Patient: sex M, age 73
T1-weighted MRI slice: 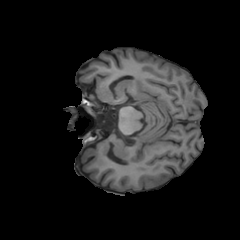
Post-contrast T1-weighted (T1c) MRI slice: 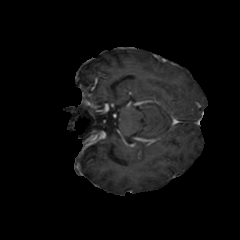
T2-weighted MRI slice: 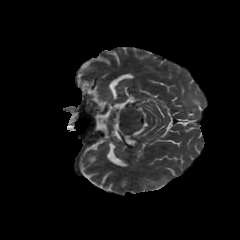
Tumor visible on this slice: no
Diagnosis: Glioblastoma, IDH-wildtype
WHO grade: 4